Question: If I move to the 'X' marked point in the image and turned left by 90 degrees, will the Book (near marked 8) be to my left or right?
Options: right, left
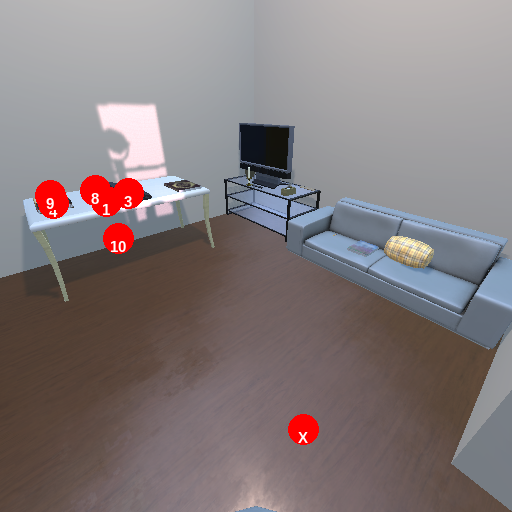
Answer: right